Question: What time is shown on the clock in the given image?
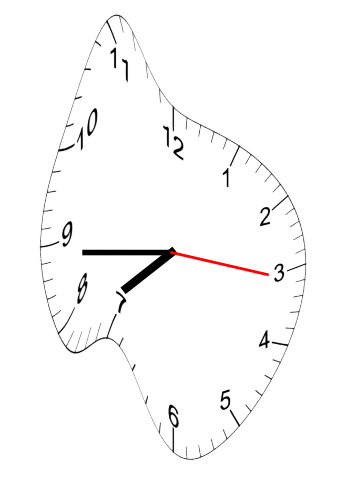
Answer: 07:44:16